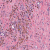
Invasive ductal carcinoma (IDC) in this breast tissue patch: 0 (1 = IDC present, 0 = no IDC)